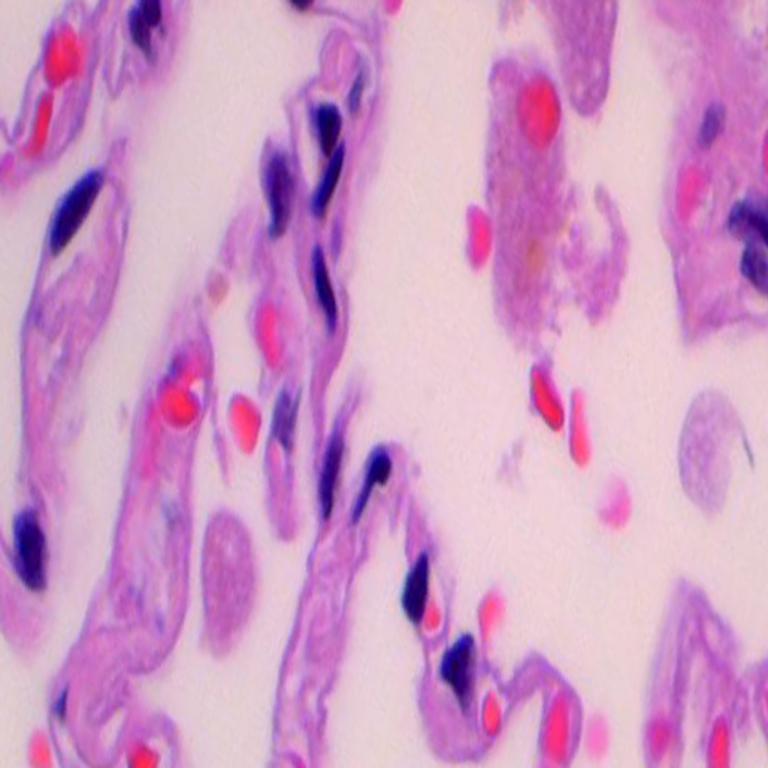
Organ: lung
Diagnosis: benign